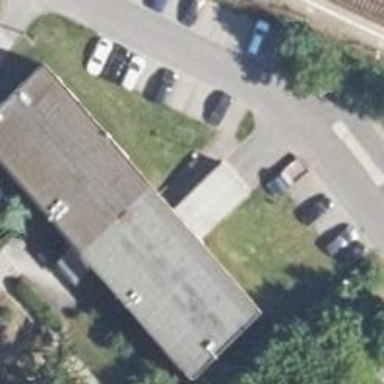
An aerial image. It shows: Ambulance station for emergencies.